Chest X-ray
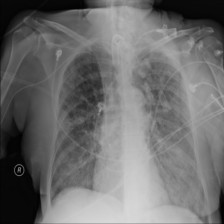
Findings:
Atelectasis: negative
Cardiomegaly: negative
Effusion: negative
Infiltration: positive
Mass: negative
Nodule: negative
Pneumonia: negative
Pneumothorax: negative
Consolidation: negative
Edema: negative
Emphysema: negative
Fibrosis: negative
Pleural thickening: negative
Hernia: negative